Question: '''
private void createNodes(DefaultMutableTreeNode top) {
List <String> files = new ArrayList<String>();
//getFileNames() returns array list of file name with complete path
//eg C:/lanceTest1/directory1/sample.txt
files = getFileNames();
DefaultMutableTreeNode node = null;
for (String fileName : files) {
node = new DefaultMutableTreeNode(fileName);
top.add(node);
}
}
'''
Above function creates below window.

I want to show it as below (for eg for the first file),
'''
The Java Series
|__C
|__lanceTest
|__directory1
|__PDxxxx_Splunk_Solution_Architecture_Doc_v0.9.doc
'''
I am new to swing, awt. Can someone help?
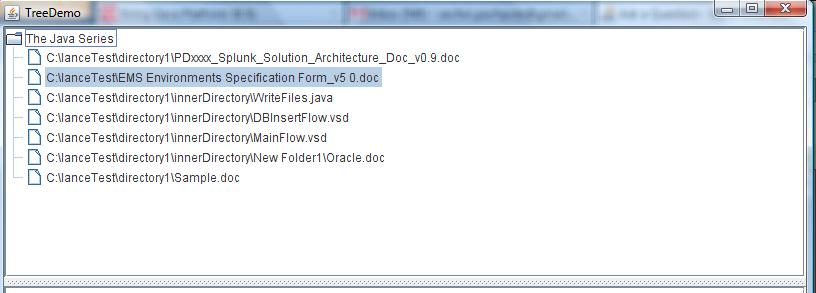
Answer: Thanks all for your help. Basically I wanted to represent file system from the path which i retrieve from database. Files/directories are not actually stored on database but are dynamically generated from absolute/relative path.
I found answer here...
<URL>